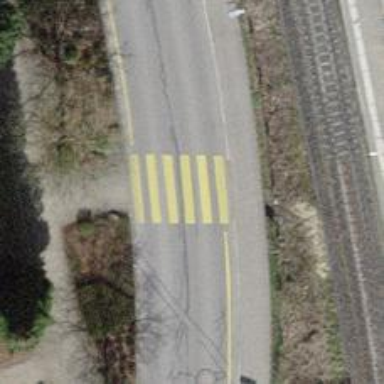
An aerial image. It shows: Uncontrolled zebra crossing with notable zebra markings.